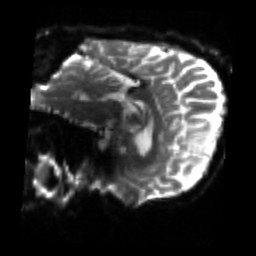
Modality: sbref
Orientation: sagittal
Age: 67
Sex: male
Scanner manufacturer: siemens
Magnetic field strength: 3 T
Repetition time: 4.71 s
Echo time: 0.0906 s